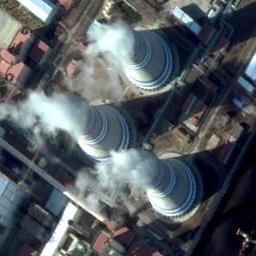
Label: thermal_power_station